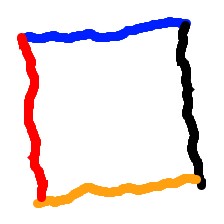
Shape: square